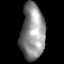
Tissue: lung
Cell type: T cells
Senescence score: 0.1311
Nuclear area (px): 1322
Mean DAPI intensity: 139.833